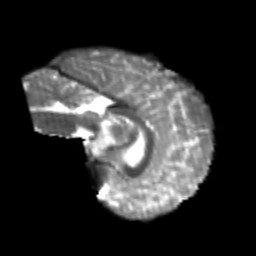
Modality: T2w
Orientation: sagittal
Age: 24
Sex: female
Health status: healthy
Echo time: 0.074 s